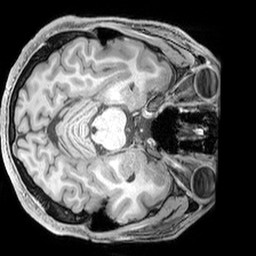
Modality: T1w
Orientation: axial
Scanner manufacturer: siemens
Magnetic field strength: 3 T
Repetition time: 2.3 s
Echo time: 0.00226 s